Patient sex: M
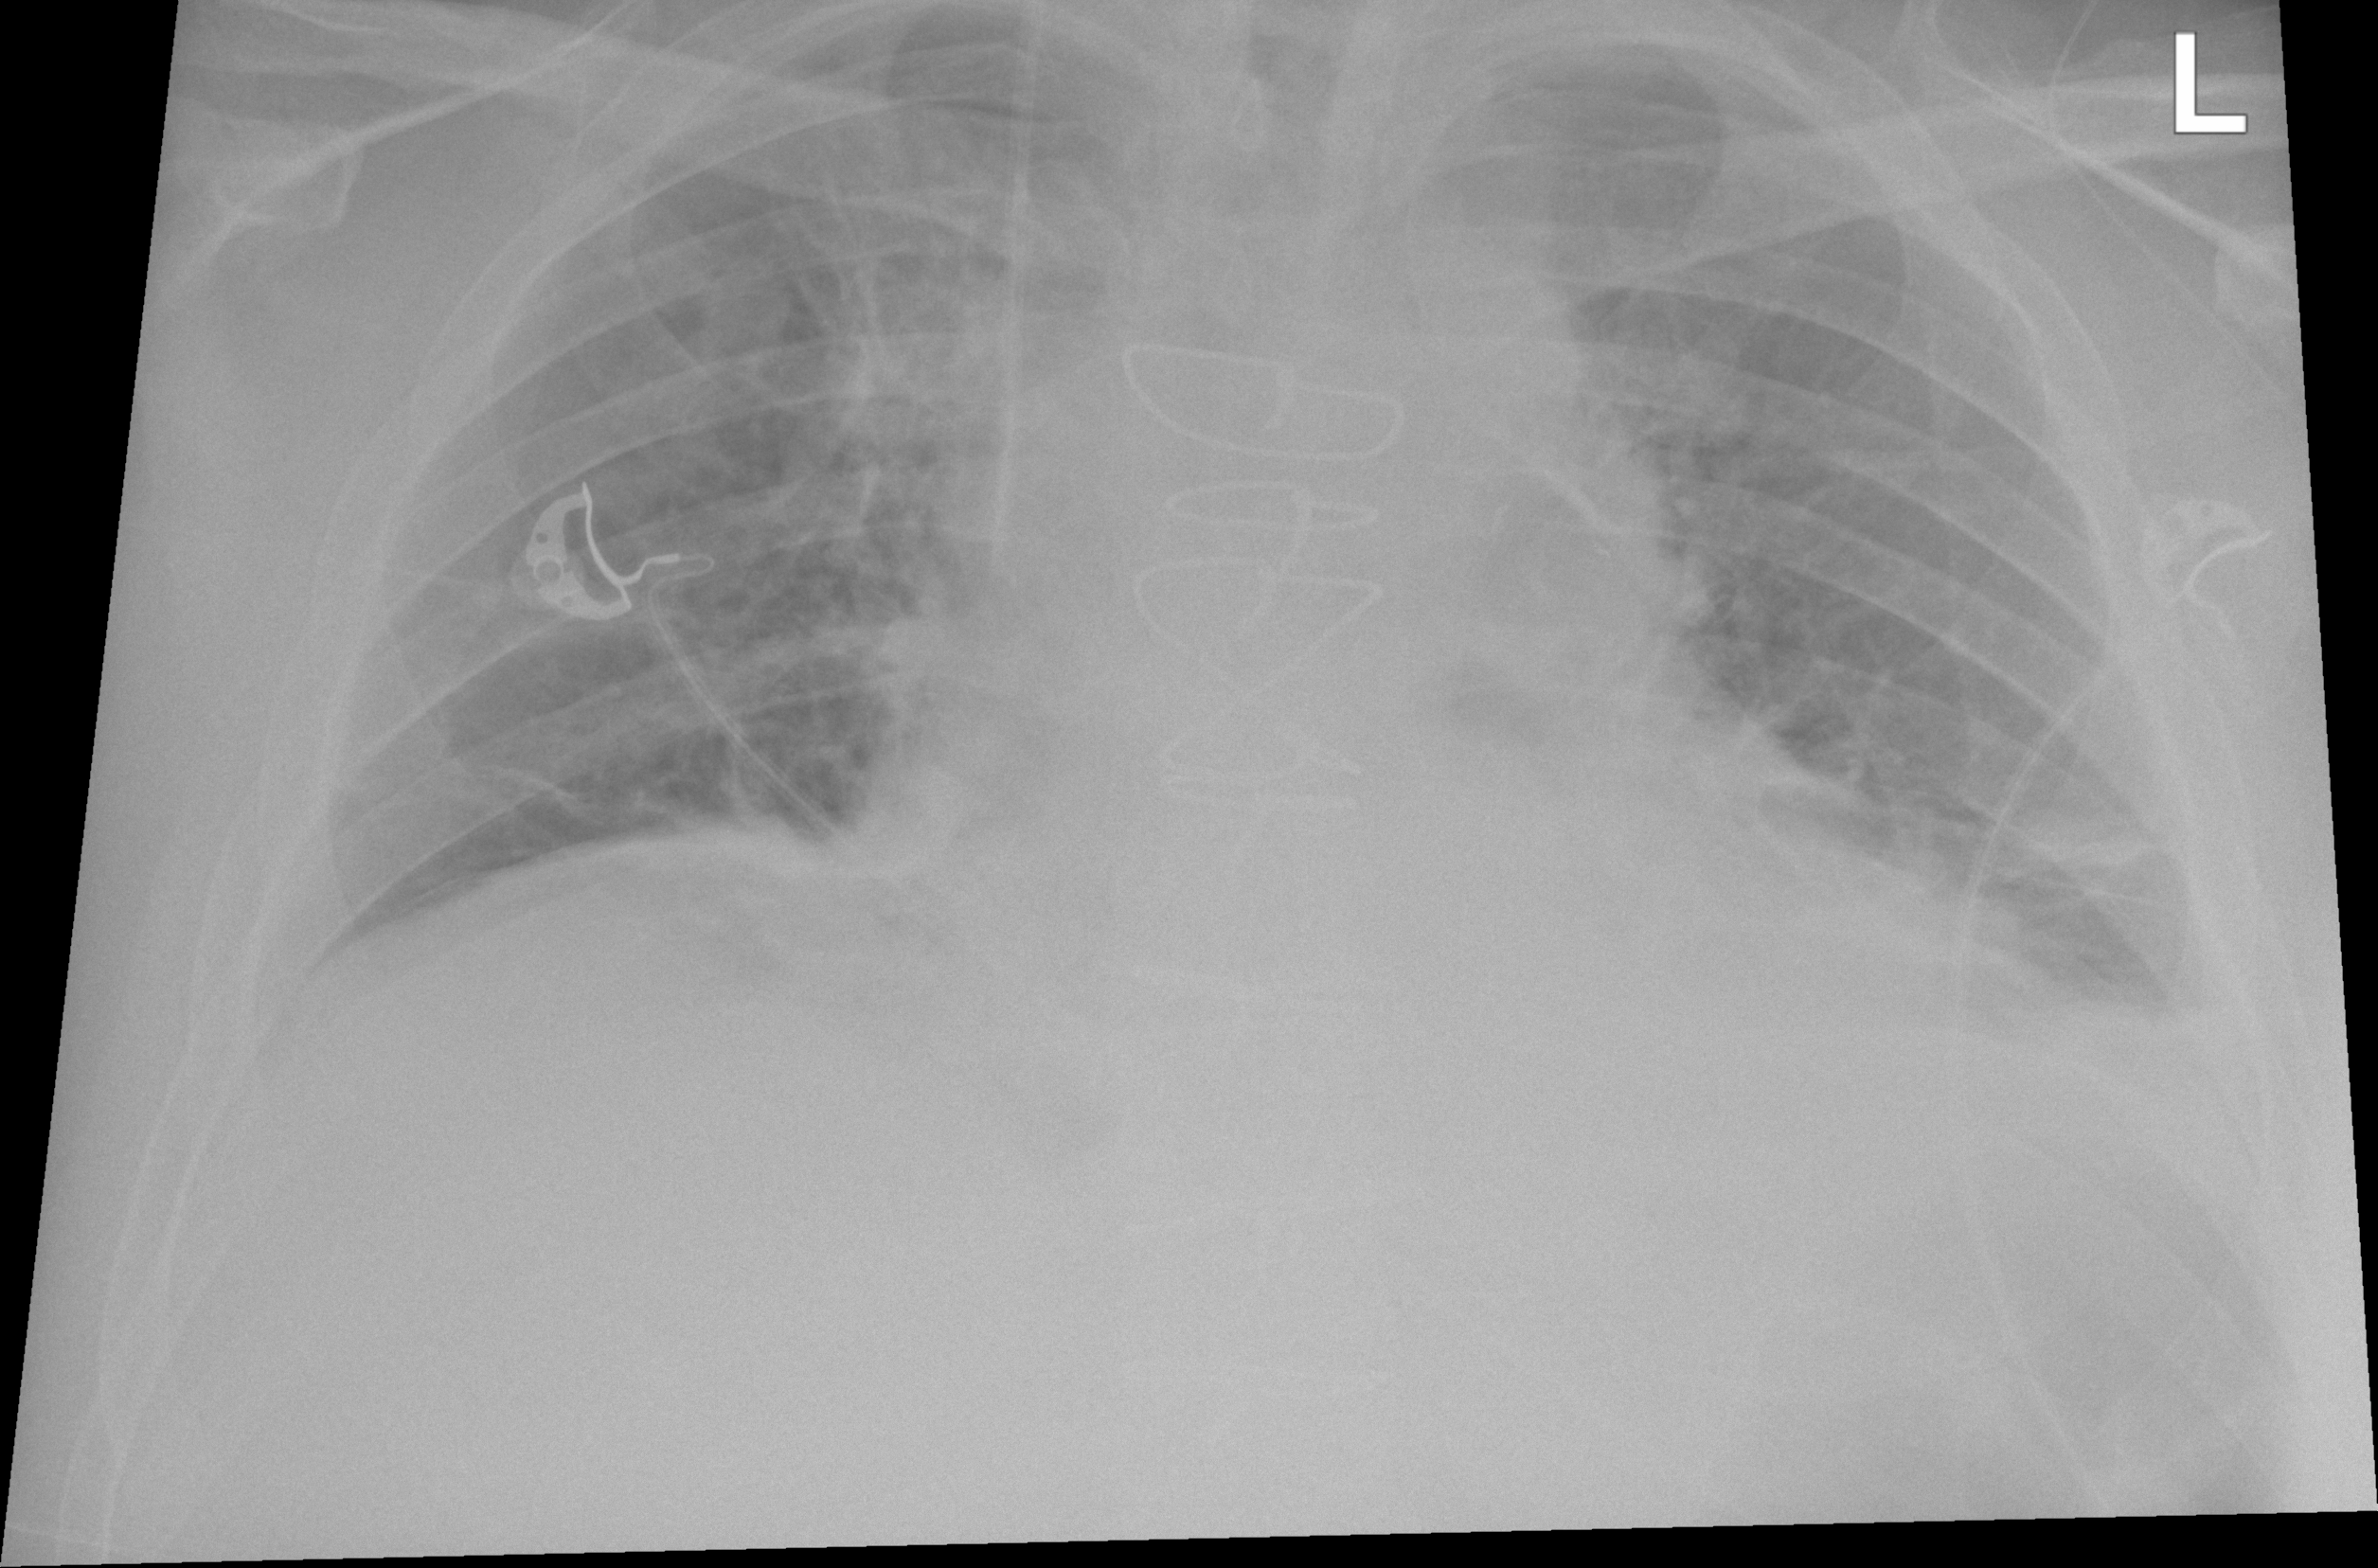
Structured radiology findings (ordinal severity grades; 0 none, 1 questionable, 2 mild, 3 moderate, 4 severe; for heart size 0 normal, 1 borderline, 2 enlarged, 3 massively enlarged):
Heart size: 1
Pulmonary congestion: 2
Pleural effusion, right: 0
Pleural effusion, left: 2
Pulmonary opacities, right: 1
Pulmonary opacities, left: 1
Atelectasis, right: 3
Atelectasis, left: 3